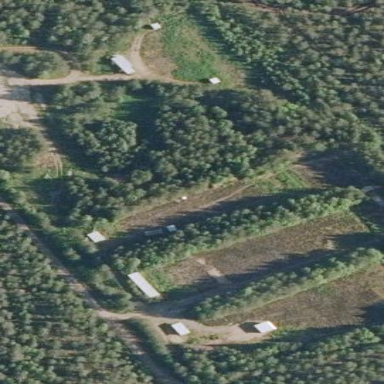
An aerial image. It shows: Shooting sport area.